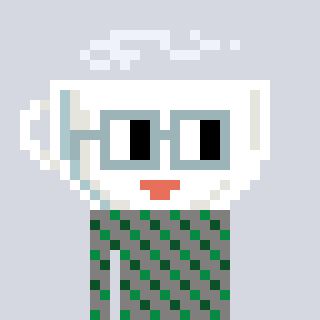
a pixel art character with square dark gray glasses, a mug-shaped head and a bluegrey-colored body on a cool background